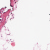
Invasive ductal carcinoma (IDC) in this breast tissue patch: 0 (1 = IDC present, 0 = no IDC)